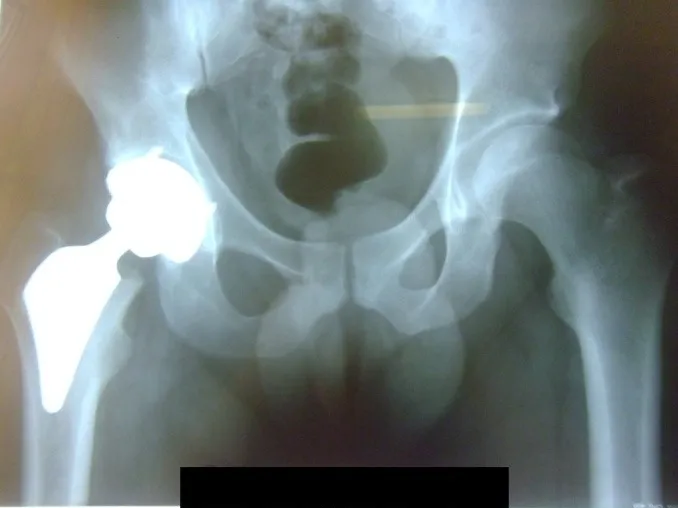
Postoperative X-Ray showing the implant.
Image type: radiology (x_ray)